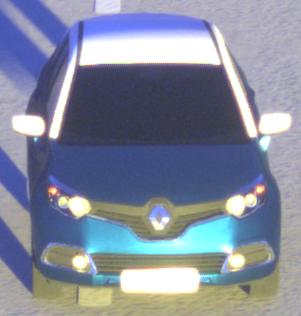
Make: Renault
Model: Captur ENERGY TCe 90
Detailed model: Captur (I)
Model produced from: 2013/06
Model produced until: 2015/05
Doors: 5
Color: blue
Road condition: dry road
Daytime: sunrise or sunset
Contrast: high contrast